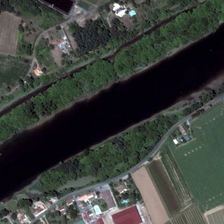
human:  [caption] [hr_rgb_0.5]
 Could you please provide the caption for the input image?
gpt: a large number of trees are planted on both sides of the river .

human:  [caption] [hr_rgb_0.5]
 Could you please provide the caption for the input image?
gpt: a large number of trees are planted on both sides of the river .

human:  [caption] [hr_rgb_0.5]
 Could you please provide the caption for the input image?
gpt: many houses were built on both sides of the road .

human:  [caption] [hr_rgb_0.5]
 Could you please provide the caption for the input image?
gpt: many houses were built on both sides of the road .

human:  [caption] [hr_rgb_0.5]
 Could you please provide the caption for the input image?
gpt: a large number of trees are planted on both sides of the river .